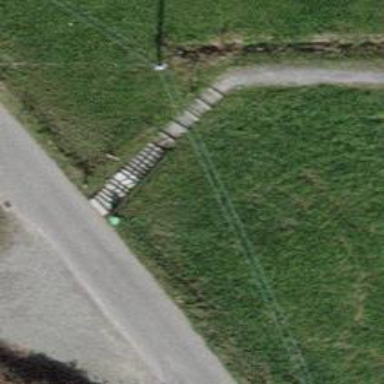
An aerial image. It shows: Set of steps on the road.